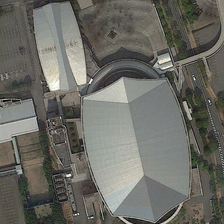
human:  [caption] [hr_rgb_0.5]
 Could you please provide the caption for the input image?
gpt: several empty parking lots are around a large building .

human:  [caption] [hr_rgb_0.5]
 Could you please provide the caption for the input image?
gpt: several empty parking lots are around a large building .

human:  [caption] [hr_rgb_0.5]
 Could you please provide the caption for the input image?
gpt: several empty parking lots are around a large building .

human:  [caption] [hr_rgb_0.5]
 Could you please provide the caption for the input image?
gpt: several empty parking lots are around a large building .

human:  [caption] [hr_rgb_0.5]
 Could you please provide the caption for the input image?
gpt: several empty parking lots are around a large building .